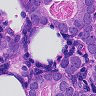
Metastatic tissue present: yes